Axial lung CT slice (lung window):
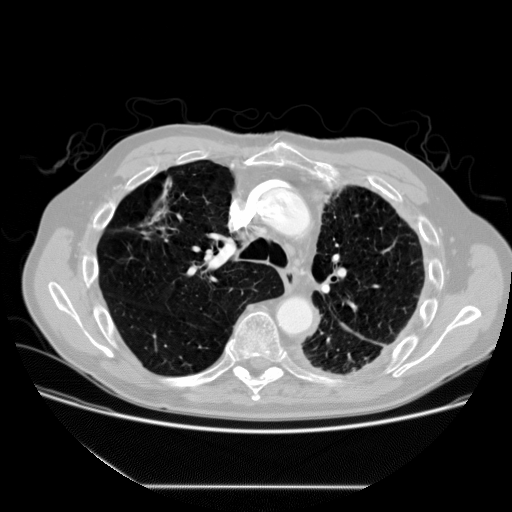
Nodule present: no